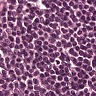
Metastatic tissue present: no